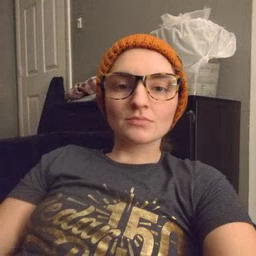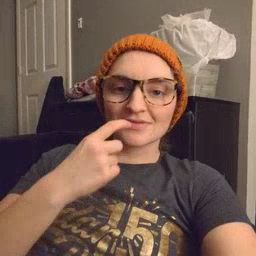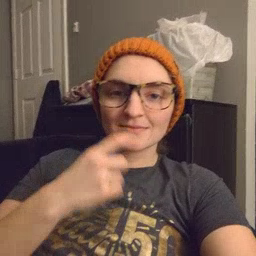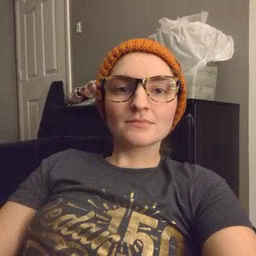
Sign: tooth